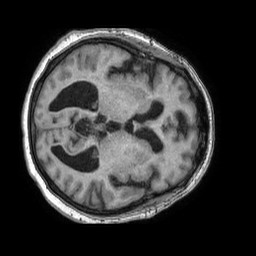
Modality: T1w
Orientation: axial
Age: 74
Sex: female
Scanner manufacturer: philips
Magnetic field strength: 1.5 T
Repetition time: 0.007606 s
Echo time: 0.003455 s